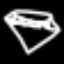
Label: diamond